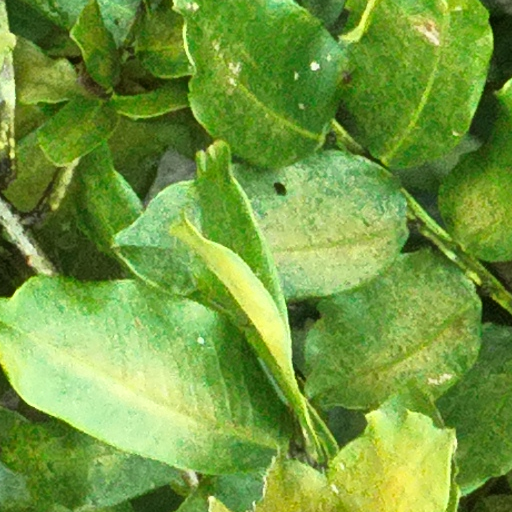
Species: Dipteryx oleifera
GBIF accepted scientific name: Dipteryx oleifera
Crown area (m\u00b2): 311.147